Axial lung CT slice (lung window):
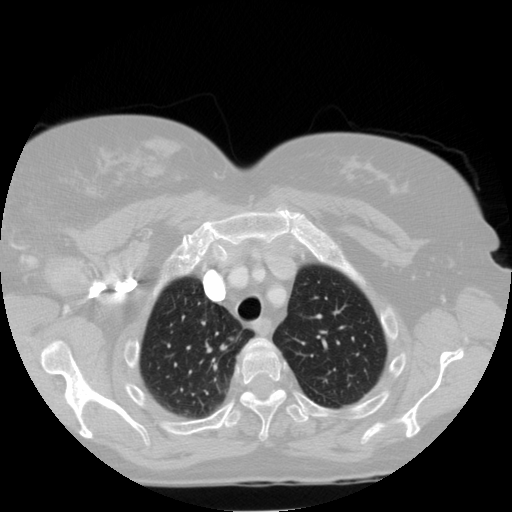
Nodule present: no